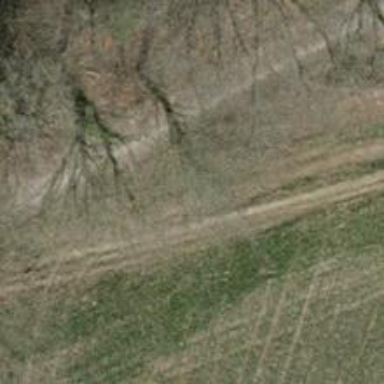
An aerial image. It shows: Track with compacted grade3 surface.